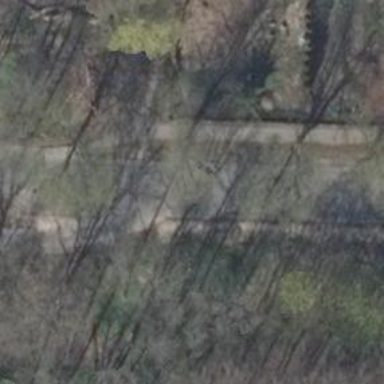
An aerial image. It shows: Sidewalk along the footway.